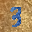
Label: 3